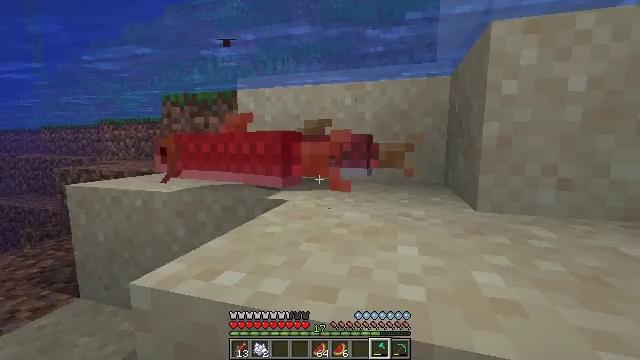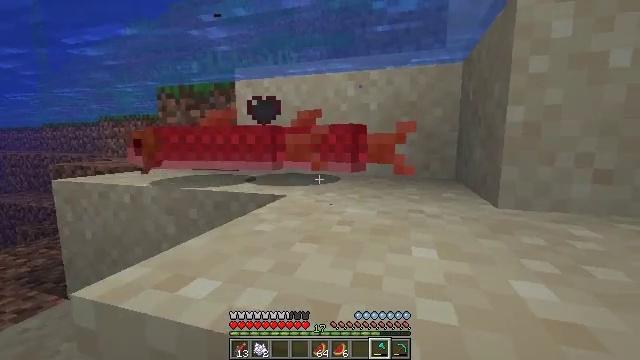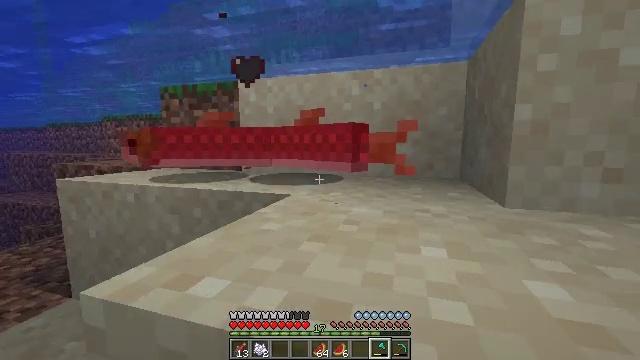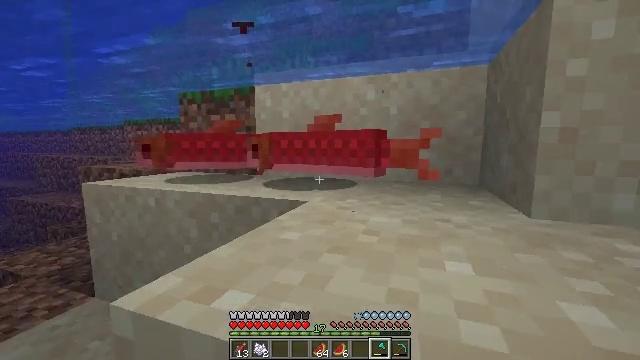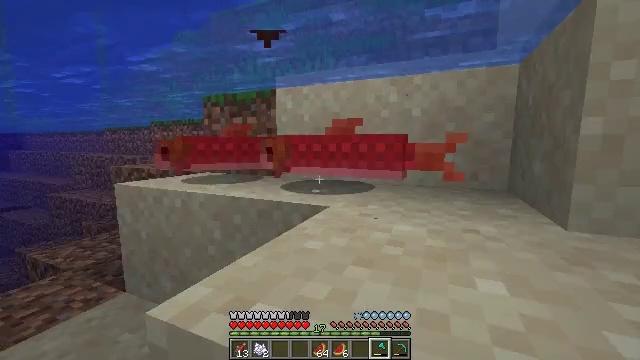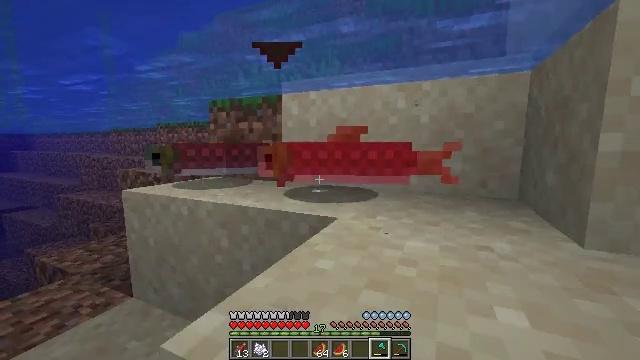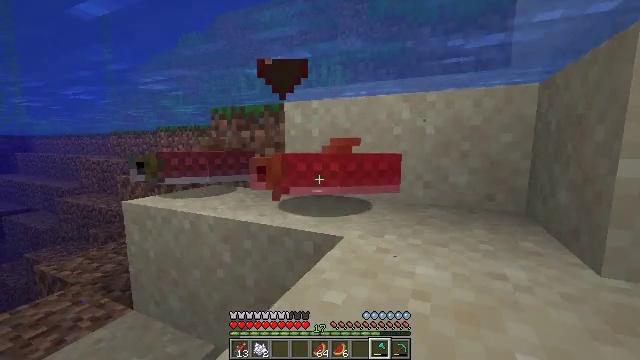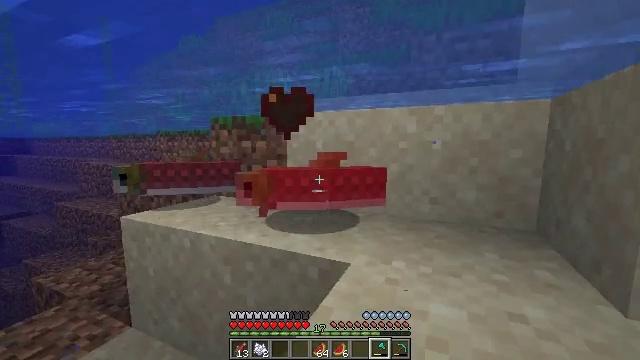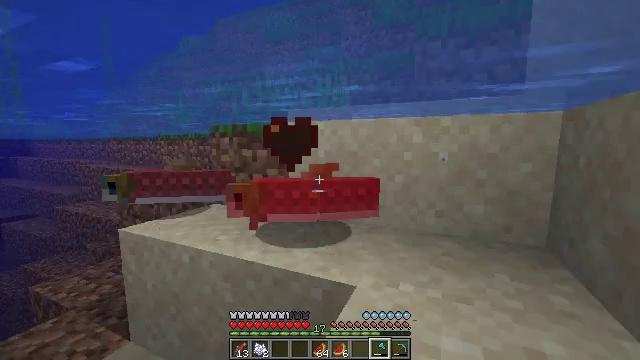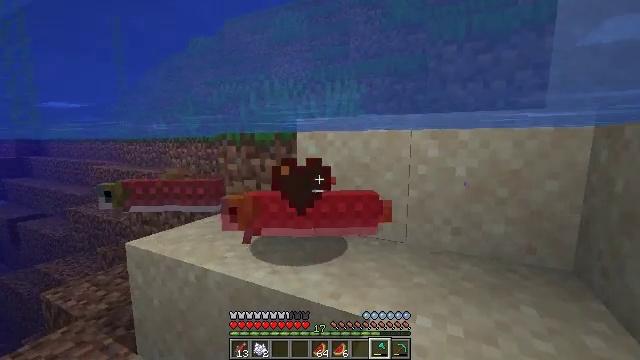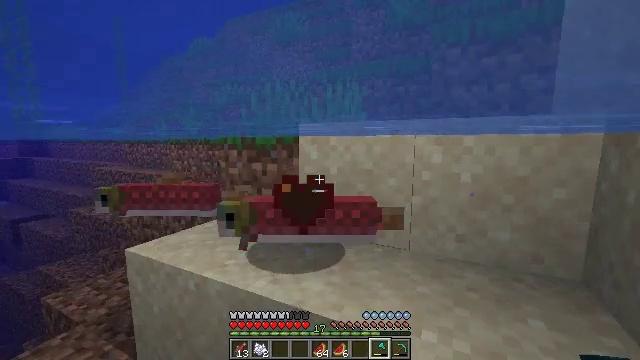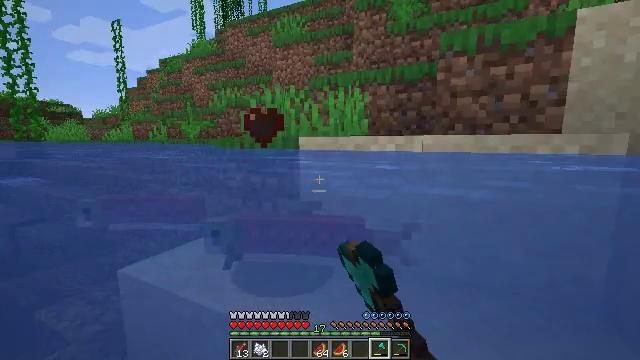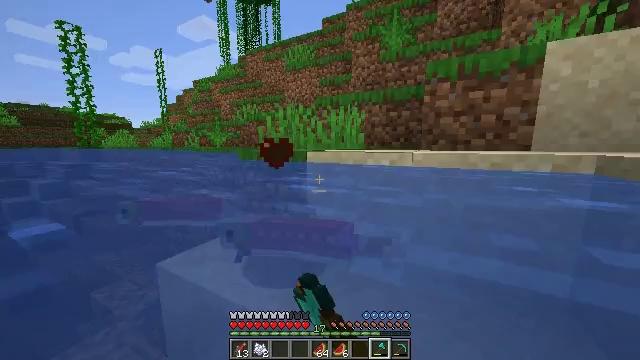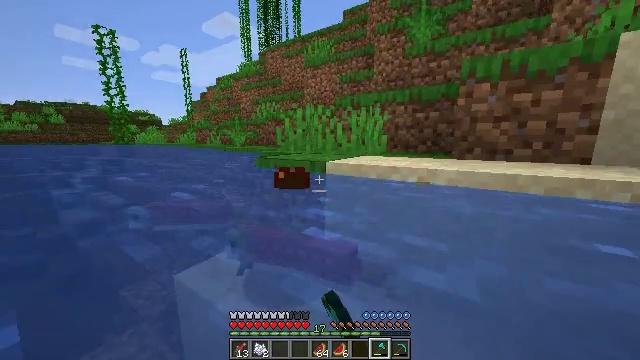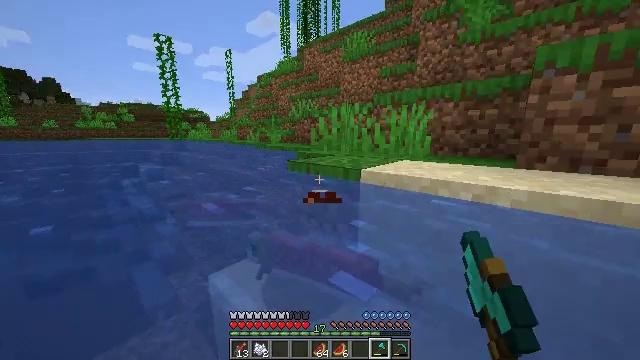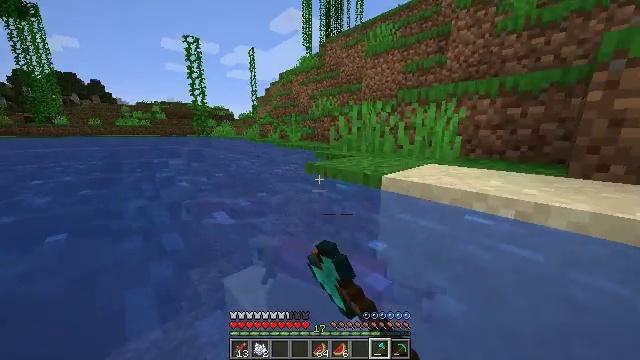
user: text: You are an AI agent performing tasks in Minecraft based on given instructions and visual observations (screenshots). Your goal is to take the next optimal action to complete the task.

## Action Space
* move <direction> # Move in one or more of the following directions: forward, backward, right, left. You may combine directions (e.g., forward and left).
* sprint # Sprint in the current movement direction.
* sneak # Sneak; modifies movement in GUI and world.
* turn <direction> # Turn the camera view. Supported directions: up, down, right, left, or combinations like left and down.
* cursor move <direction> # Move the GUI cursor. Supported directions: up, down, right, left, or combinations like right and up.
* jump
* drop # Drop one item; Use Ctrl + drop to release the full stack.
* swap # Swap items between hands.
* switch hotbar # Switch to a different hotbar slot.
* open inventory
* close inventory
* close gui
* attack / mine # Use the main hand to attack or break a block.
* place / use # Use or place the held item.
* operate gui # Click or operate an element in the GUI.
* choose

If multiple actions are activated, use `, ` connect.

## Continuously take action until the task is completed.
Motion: motion action
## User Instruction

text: Fish and kill the salmon.
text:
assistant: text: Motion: move forward, attack / mine
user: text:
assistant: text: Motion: move forward, attack / mine, jump
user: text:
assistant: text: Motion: move forward, turn left, attack / mine, jump
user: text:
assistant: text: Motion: move forward, turn left, attack / mine, jump
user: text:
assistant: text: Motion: move forward, attack / mine, jump
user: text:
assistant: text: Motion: move forward, attack / mine, jump
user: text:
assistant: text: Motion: move forward, attack / mine, jump
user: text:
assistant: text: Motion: move forward, attack / mine, jump
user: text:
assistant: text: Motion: move forward, turn left, attack / mine, jump
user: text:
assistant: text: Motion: move forward, attack / mine, jump
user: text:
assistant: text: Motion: move forward, attack / mine, jump
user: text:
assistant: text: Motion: move forward, attack / mine, jump
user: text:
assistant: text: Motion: move forward, turn left and down, attack / mine, jump
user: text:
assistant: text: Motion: move forward, turn left and down, attack / mine
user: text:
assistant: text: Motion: move forward, turn left
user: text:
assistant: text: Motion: move forward, turn left and down, attack / mine
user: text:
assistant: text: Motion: move forward, turn left and down, attack / mine
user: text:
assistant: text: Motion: move forward, attack / mine
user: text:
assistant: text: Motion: move forward, turn left, attack / mine
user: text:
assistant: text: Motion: move forward, turn left and down
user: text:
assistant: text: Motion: move forward, turn left and down
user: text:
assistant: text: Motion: move forward, turn left and down
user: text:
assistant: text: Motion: move forward, turn left and down
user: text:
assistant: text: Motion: move forward, turn left
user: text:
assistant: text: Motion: move forward, turn left
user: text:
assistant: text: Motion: move forward, turn left and down, attack / mine
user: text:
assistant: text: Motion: move forward, turn left, attack / mine
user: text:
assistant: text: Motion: move forward, turn left and up, attack / mine
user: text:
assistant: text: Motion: turn left and up, attack / mine
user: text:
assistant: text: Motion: turn left